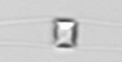
Label: Chaetoceros_similis